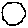
Label: circle